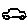
Label: car